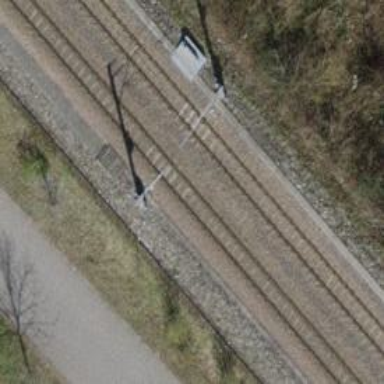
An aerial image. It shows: Narrow-gauge railway track electrified by contact line.